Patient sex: F
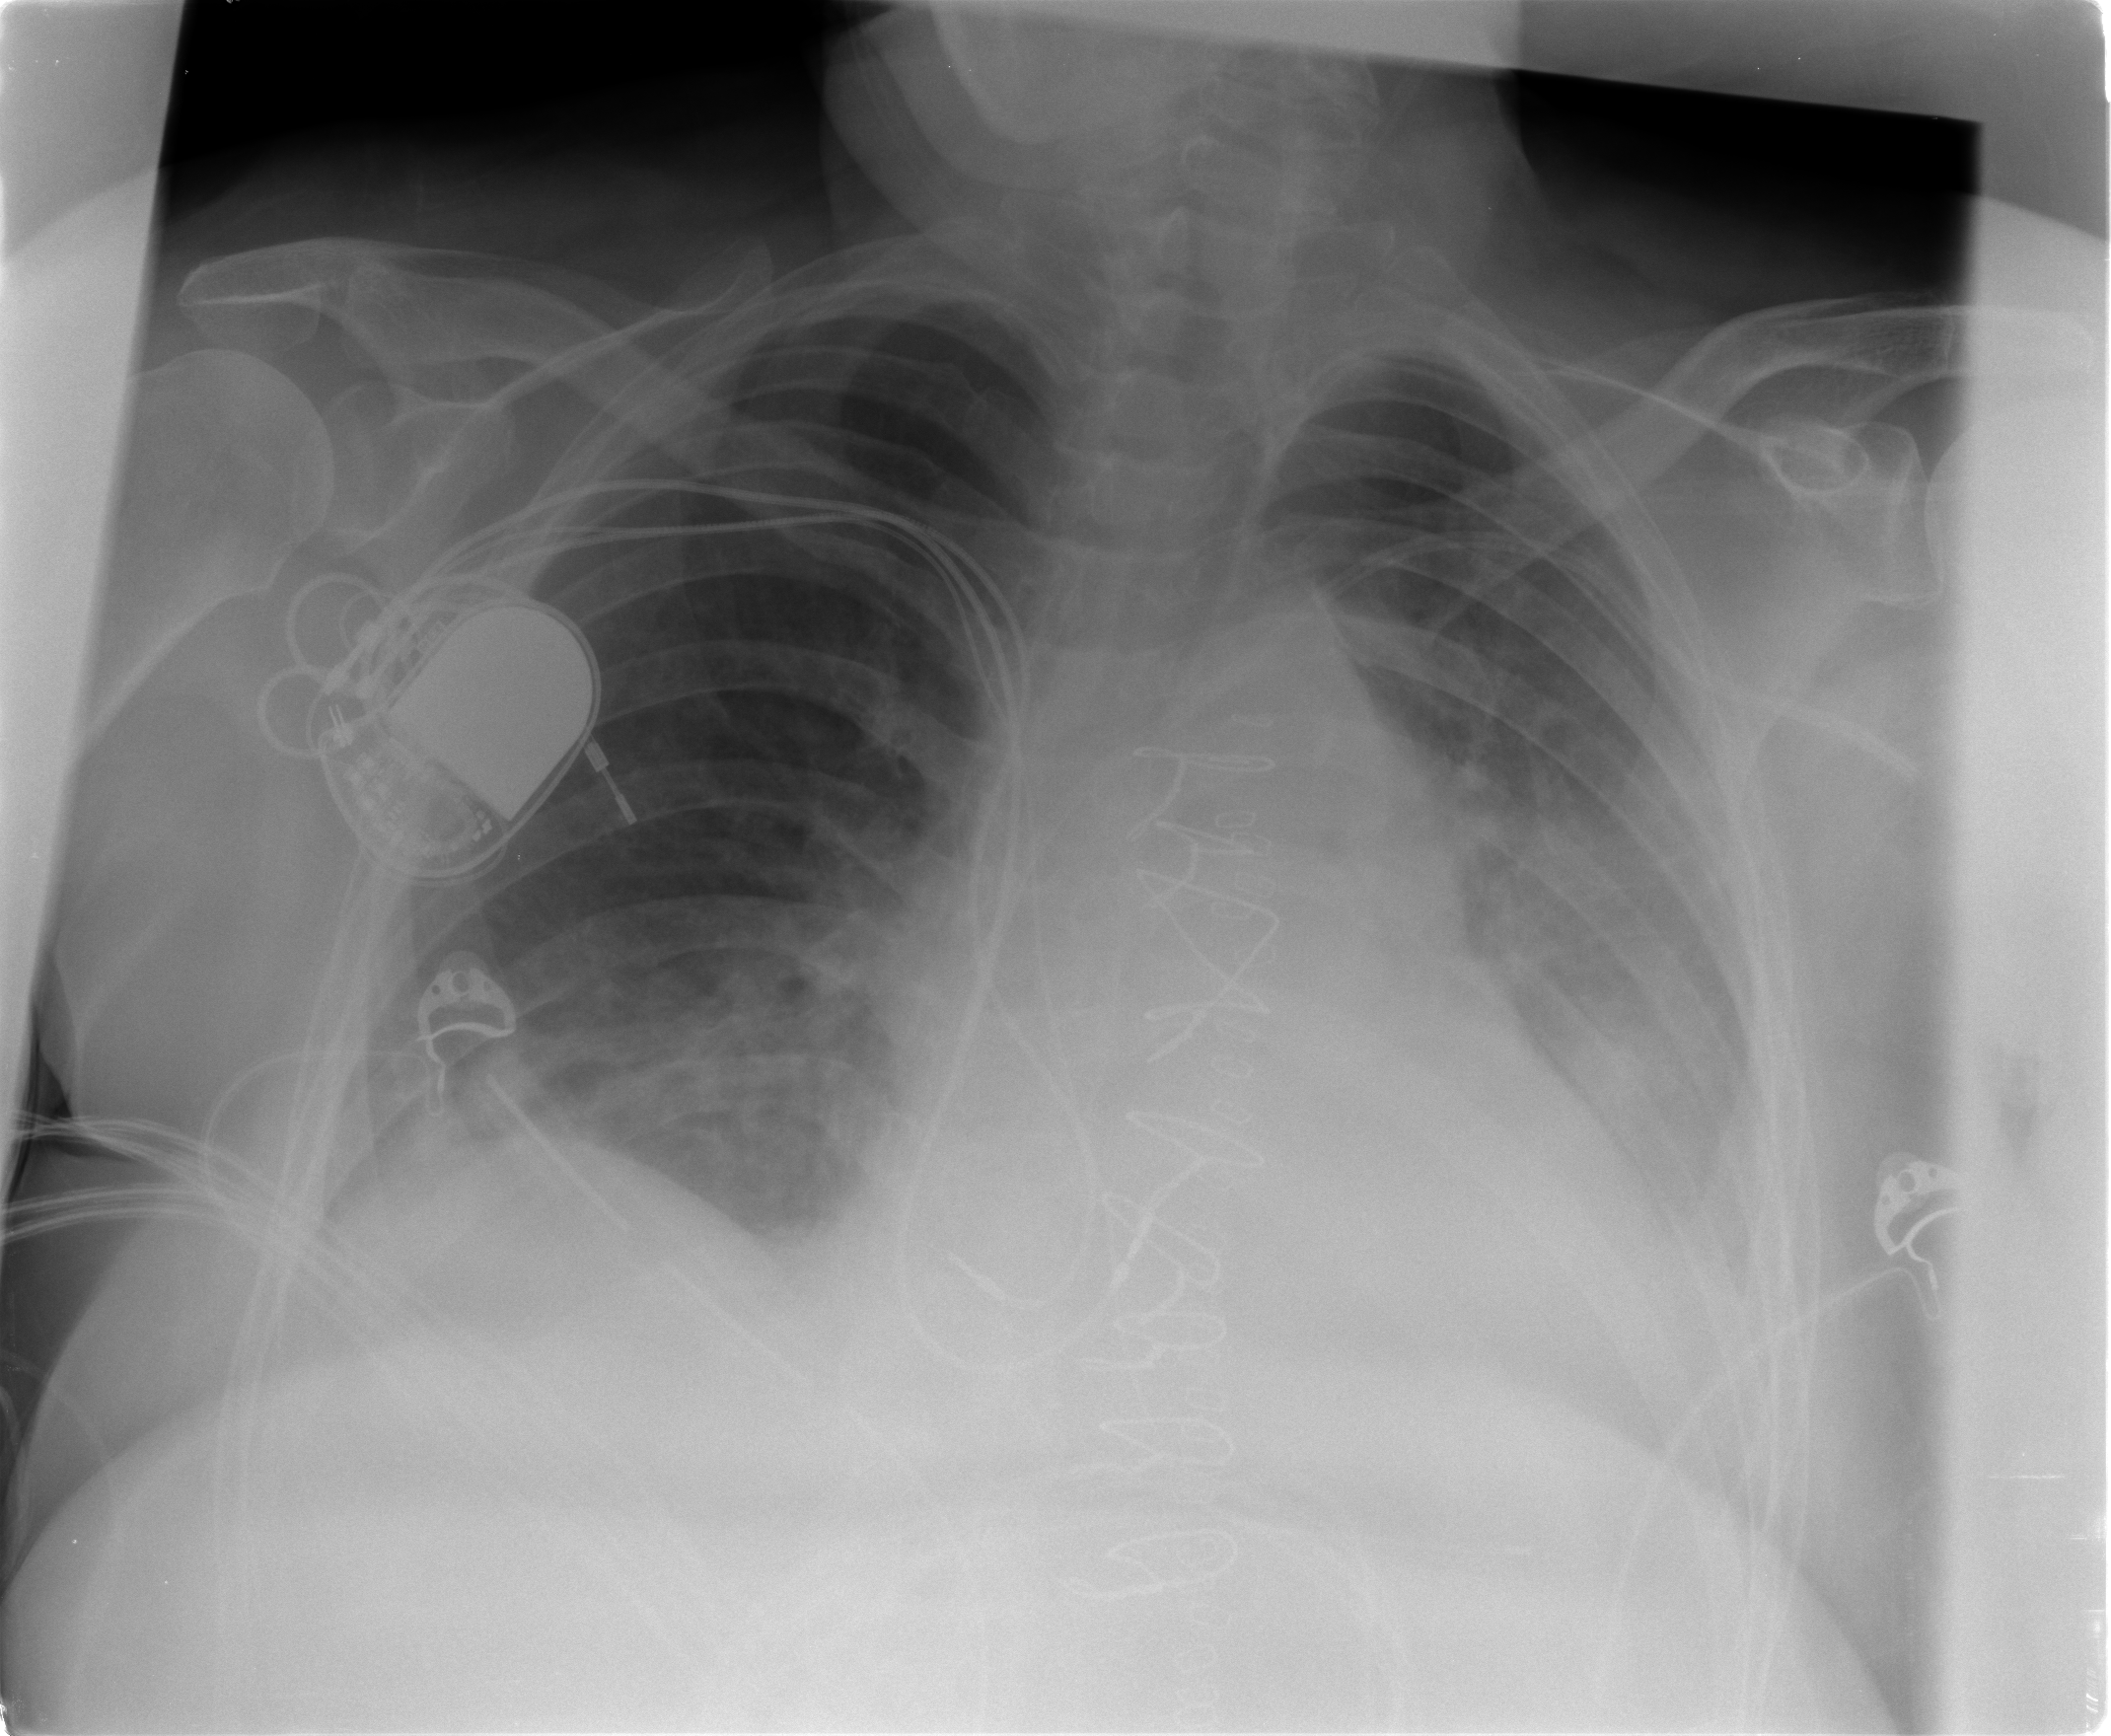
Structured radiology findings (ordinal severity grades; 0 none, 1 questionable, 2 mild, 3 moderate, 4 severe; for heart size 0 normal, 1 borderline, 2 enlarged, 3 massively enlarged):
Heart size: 1
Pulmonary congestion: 2
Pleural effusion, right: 0
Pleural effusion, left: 2
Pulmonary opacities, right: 2
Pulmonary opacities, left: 3
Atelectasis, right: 2
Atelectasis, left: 2